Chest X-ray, PA view. Patient: 50 years old, sex F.
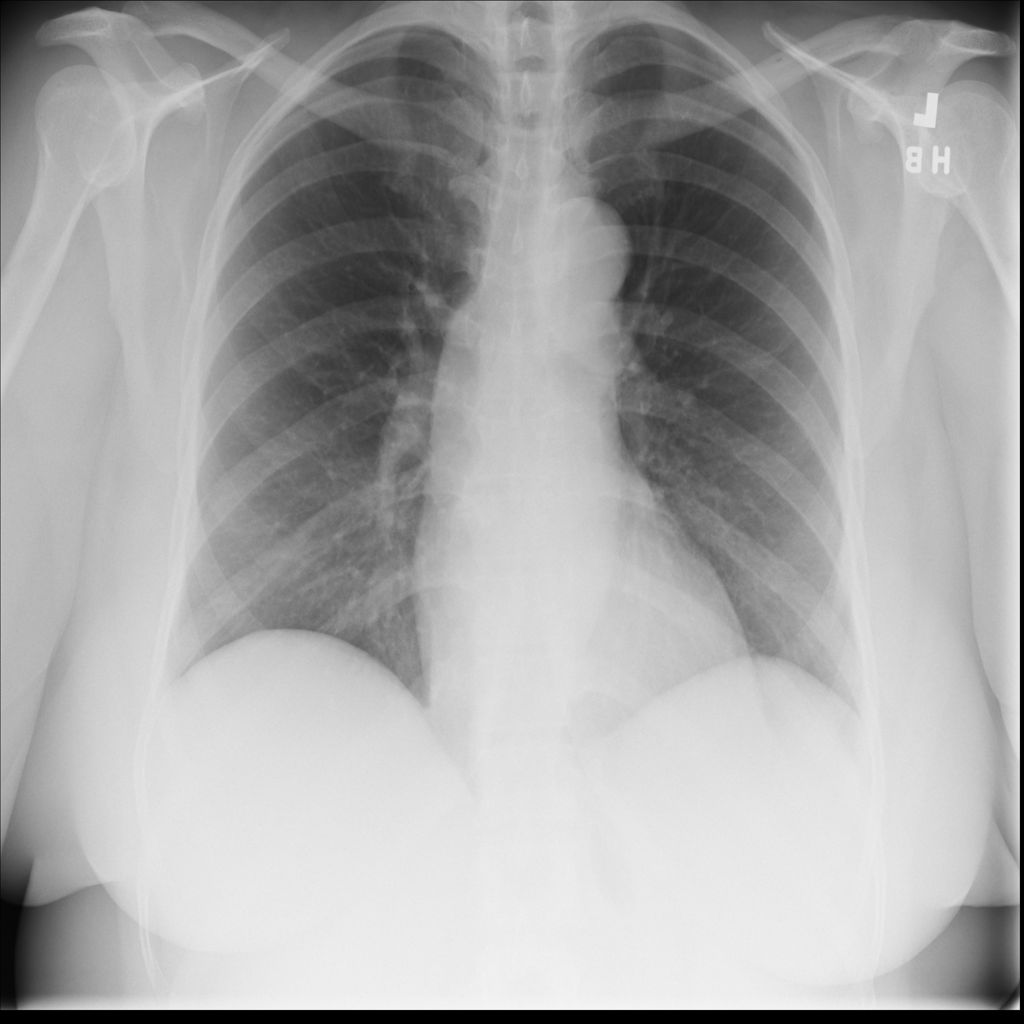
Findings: No Finding